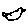
Label: bird